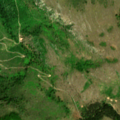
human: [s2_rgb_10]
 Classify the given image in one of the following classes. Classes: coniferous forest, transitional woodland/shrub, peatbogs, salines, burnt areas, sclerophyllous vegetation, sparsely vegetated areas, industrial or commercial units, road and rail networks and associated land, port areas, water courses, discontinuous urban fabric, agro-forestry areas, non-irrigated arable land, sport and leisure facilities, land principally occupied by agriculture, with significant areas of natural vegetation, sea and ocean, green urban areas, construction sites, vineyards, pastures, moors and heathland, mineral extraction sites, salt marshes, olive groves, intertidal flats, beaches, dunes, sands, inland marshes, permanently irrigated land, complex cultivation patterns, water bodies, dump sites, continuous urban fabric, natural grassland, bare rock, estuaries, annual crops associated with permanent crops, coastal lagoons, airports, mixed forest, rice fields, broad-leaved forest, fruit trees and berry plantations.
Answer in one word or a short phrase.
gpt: broad-leaved forest, coniferous forest, natural grassland, transitional woodland/shrub